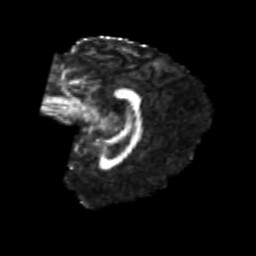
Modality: FA
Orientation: sagittal
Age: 25
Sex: female
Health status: healthy
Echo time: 0.074 s